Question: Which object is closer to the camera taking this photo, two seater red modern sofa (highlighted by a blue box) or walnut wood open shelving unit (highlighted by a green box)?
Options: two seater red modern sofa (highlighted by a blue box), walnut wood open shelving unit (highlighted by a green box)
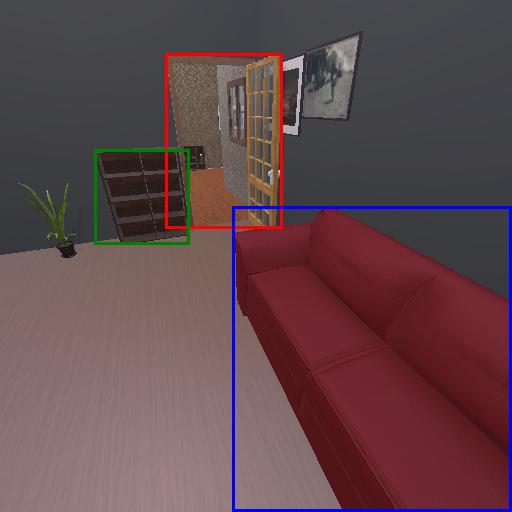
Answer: two seater red modern sofa (highlighted by a blue box)